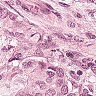
Metastatic tissue present: yes